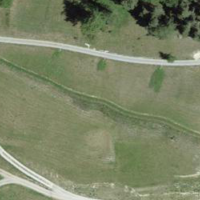
EUNIS habitat code: 26
Species observed at this site:
Gentiana cruciata
Centaurea scabiosa
Erebia alberganus
Plantago media
Cyaniris semiargus
Aglais urticae